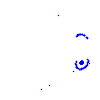
Particle: kaon